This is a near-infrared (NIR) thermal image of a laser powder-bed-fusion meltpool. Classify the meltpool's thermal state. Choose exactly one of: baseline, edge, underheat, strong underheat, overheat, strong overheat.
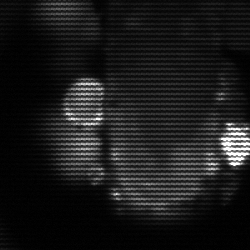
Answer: strong underheat